Question: I have read every single SO question and online article regarding this, and I get confused in a couple different instances.
As my project sits, I have tried to create a Report ('Report2.rdlc') manually and drag different fields from 'DataSources' onto the report, and use that report as the data source for the 'ReportViewer'. This did not work. I to use the 'DataTable' I created from a 'SqlDataAdapter'because it decrypts specific rows. I tried creating a 'DataSet' and filling it with the 'DataTable', however I was unable to perform that, also.
1. I don't understand: if I have a ReportViewer control on a WinForm, what all I need in my code to bind a data source to it.
2. Is the code even creating a report and utilizing the report for the ReportViewer?
The 'DataTable' name is 'dt' and the 'ReportViewer' control is 'rv1'.
Here's the code I have been toying around with, however I am not sure what to put as the 'Report Path'
'''
Dim RDS1 As ReportDataSource = New ReportDataSource("Test Report", dt)
rv1.LocalReport.DataSources.Clear()
rv1.ProcessingMode = ProcessingMode.Local
rv1.LocalReport.EnableExternalImages = True
rv1.LocalReport.ReportEmbeddedResource = "Your Report Path"
rv1.LocalReport.DataSources.Add(RDS1)'.
'''
The worst part is, the 'ReportViewer' just shows up blank. There are no errors or any indicators as to what could be going wrong.
The information within the 'DataTable' 'dt' is all correct (verified by viewing it in a 'DGV'). I am just trying to use that data in a 'Report' / 'ReportViewer'.
Does have any advice? I cannot seem to catch a break on this issue.
Note: Exporting to Excel is not an option. There are encrypted values that require decryption. The report needs to be printable.
: Here is how I populate the DataTable:
'''
Dim cmd As New SqlCommand
cmd.CommandText = "Select * FROM Participant " & _
"WHERE FIRST_NM_TXT = @searchFirst " & _
"OR LAST_NM_TXT = @searchLast"
cmd.Parameters.AddWithValue("@searchFirst", SearchFirstTxt.Text)
cmd.Parameters.AddWithValue("@searchLast", SearchLastTxt.Text)
Dim adapter As New SqlDataAdapter(cmd)
adapter.Fill(dt)
'''
So, here we have the DataTable with the correct data in it. I have then gone to the Project Name, Added a new Report (Report1.rdlc), and from here I am unsure of the next steps. If I create a DataSet dynamically, should I see it in this window?

---
## Since this seems to be a popular thread, I'll explain how I was able to do this in quick/easy steps.
1. Right click on your porject -> Add New Item -> Selection Report.rdlc
2. Top left (Data Source) -> New -> Dataset (select Database [Next ->] Dataset [Next ->] Your DB connection.
3. "Choose your database objects" screen -> Select Tables
4. "Choose the dataset" screen -> This will be reset at run time. Make sure you remember the name of this Dataset, because it will be used in the code.
5. Add ReportViewer control (under Reporting) to the form. Select reportviewer control and go to properties (bottom right pane in VS). Select Local Report's property and set ReportEmbeddedResource to point to the report path we just created. ** ProjectName.ReportName.rdlc**
6. Peform the usual: Public DataSet FillDS()
//Try Catch block & other code omitted
Dim cmd As New SqlCommand
cmd.CommandText = "Select * FROM Participant " & _
"WHERE FIRST_NM_TXT = @searchFirst " & _
"OR LAST_NM_TXT = @searchLast"
cmd.Parameters.AddWithValue("@searchFirst", SearchFirstTxt.Text)
cmd.Parameters.AddWithValue("@searchLast", SearchLastTxt.Text)
Dim adapter As New SqlDataAdapter(cmd)
adapter.Fill(dt)
Then, we bind the datasource at run time.
'''
DataSet yourDS = FillDS();
ReportDataSource rds = New ReportDataSource("YourDataSetNameFromStep4", yourDS.Tables[0]);
yourReportViewerName.localreport.datasources.clear();
yourReportViewerName.localreport.datasources.add(rds);
yourReportViewerName.refreshreport();
'''
If there is something I could post in here to help anyone else, let me know.
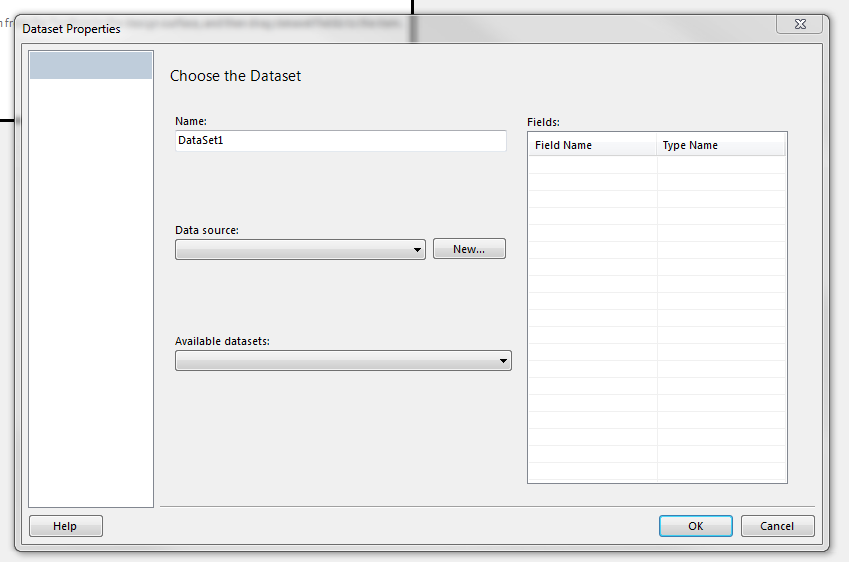
Answer: Some things to check:
"Test Report" must be the name used in the report designer. It's case sensitive.
The dt must match the name used in the report designer too
"Your report Path" should be of the form "namespace.reportname.rdlc" . It's case sensitive.
EDIT:
The approach I normally use utilises an extra layer, in the form of a BindingSource as follows:
Fill a strongly-typed dataset using the ad-hoc query and a SqlDataAdapter.
Dim a Bindingsource and set its DataSource to the dataset and its DataMember to the table name.
Dim a ReportDataSource and set its name to the name used in the report designer, and its value to the BindingSource
eg
'''
Using cn As New SqlConnection(gcs)
cn.Open()
Dim sa As New SqlDataAdapter(sql, cn)
sa.SelectCommand.CommandTimeout = cGlobals.ReportTimeout
sa.Fill(ds, "Foos")
End Using
bs.DataSource = ds
bs.DataMember = "Foos"
Dim rds As New ReportDataSource
rds.Name = "dsFooList_Foos"
rds.Value = bs
rv1.LocalReport.DataSources.Add(rds)
Me.Show()
rv1.RefreshReport()
'''
Edit 2: At the point in your screenshot, drop down the datasources and pick the one you want. It will then appear in the Report Data window, which may be hiding in the 'View' menu (it's only there when you're working with a report) Then you can add a Table to the report from the toolbox, and then drag the fields from the Report Data window to the table cells.